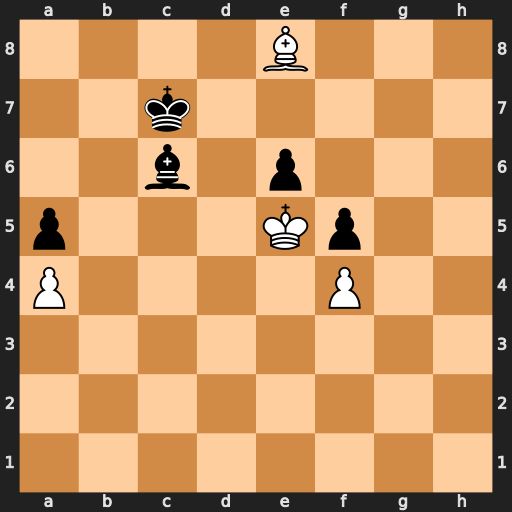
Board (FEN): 4B3/2k5/2b1p3/p3Kp2/P4P2/8/8/8
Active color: w
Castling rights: -
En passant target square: -
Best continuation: Bxc6 Kxc6 Kxe6